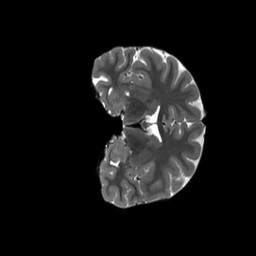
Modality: T2w
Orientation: coronal
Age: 19
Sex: female
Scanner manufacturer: siemens
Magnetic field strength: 3 T
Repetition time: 3.2 s
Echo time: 0.566 s